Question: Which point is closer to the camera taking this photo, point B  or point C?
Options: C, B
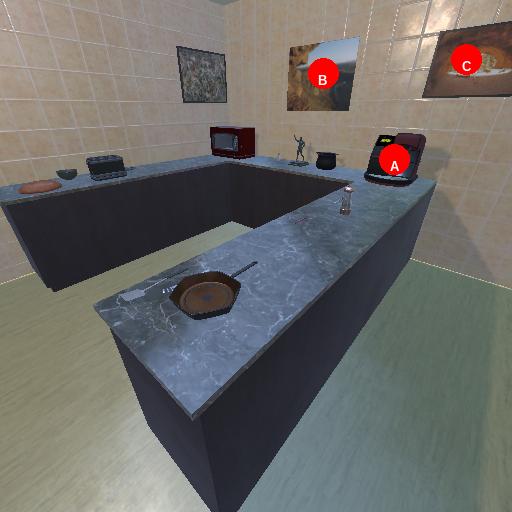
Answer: C